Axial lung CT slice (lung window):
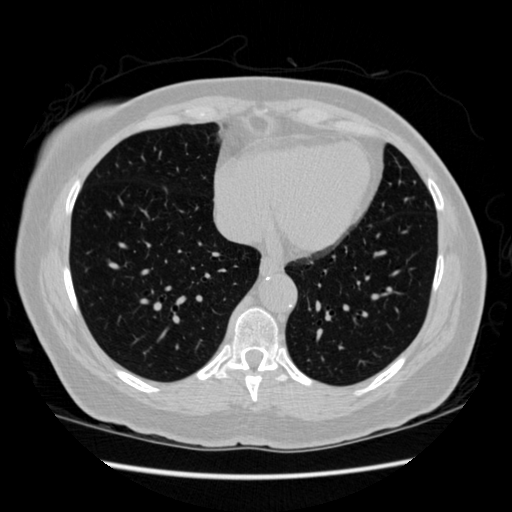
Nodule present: no